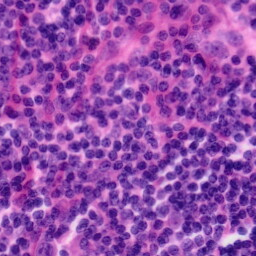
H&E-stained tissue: Tonsil